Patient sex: M
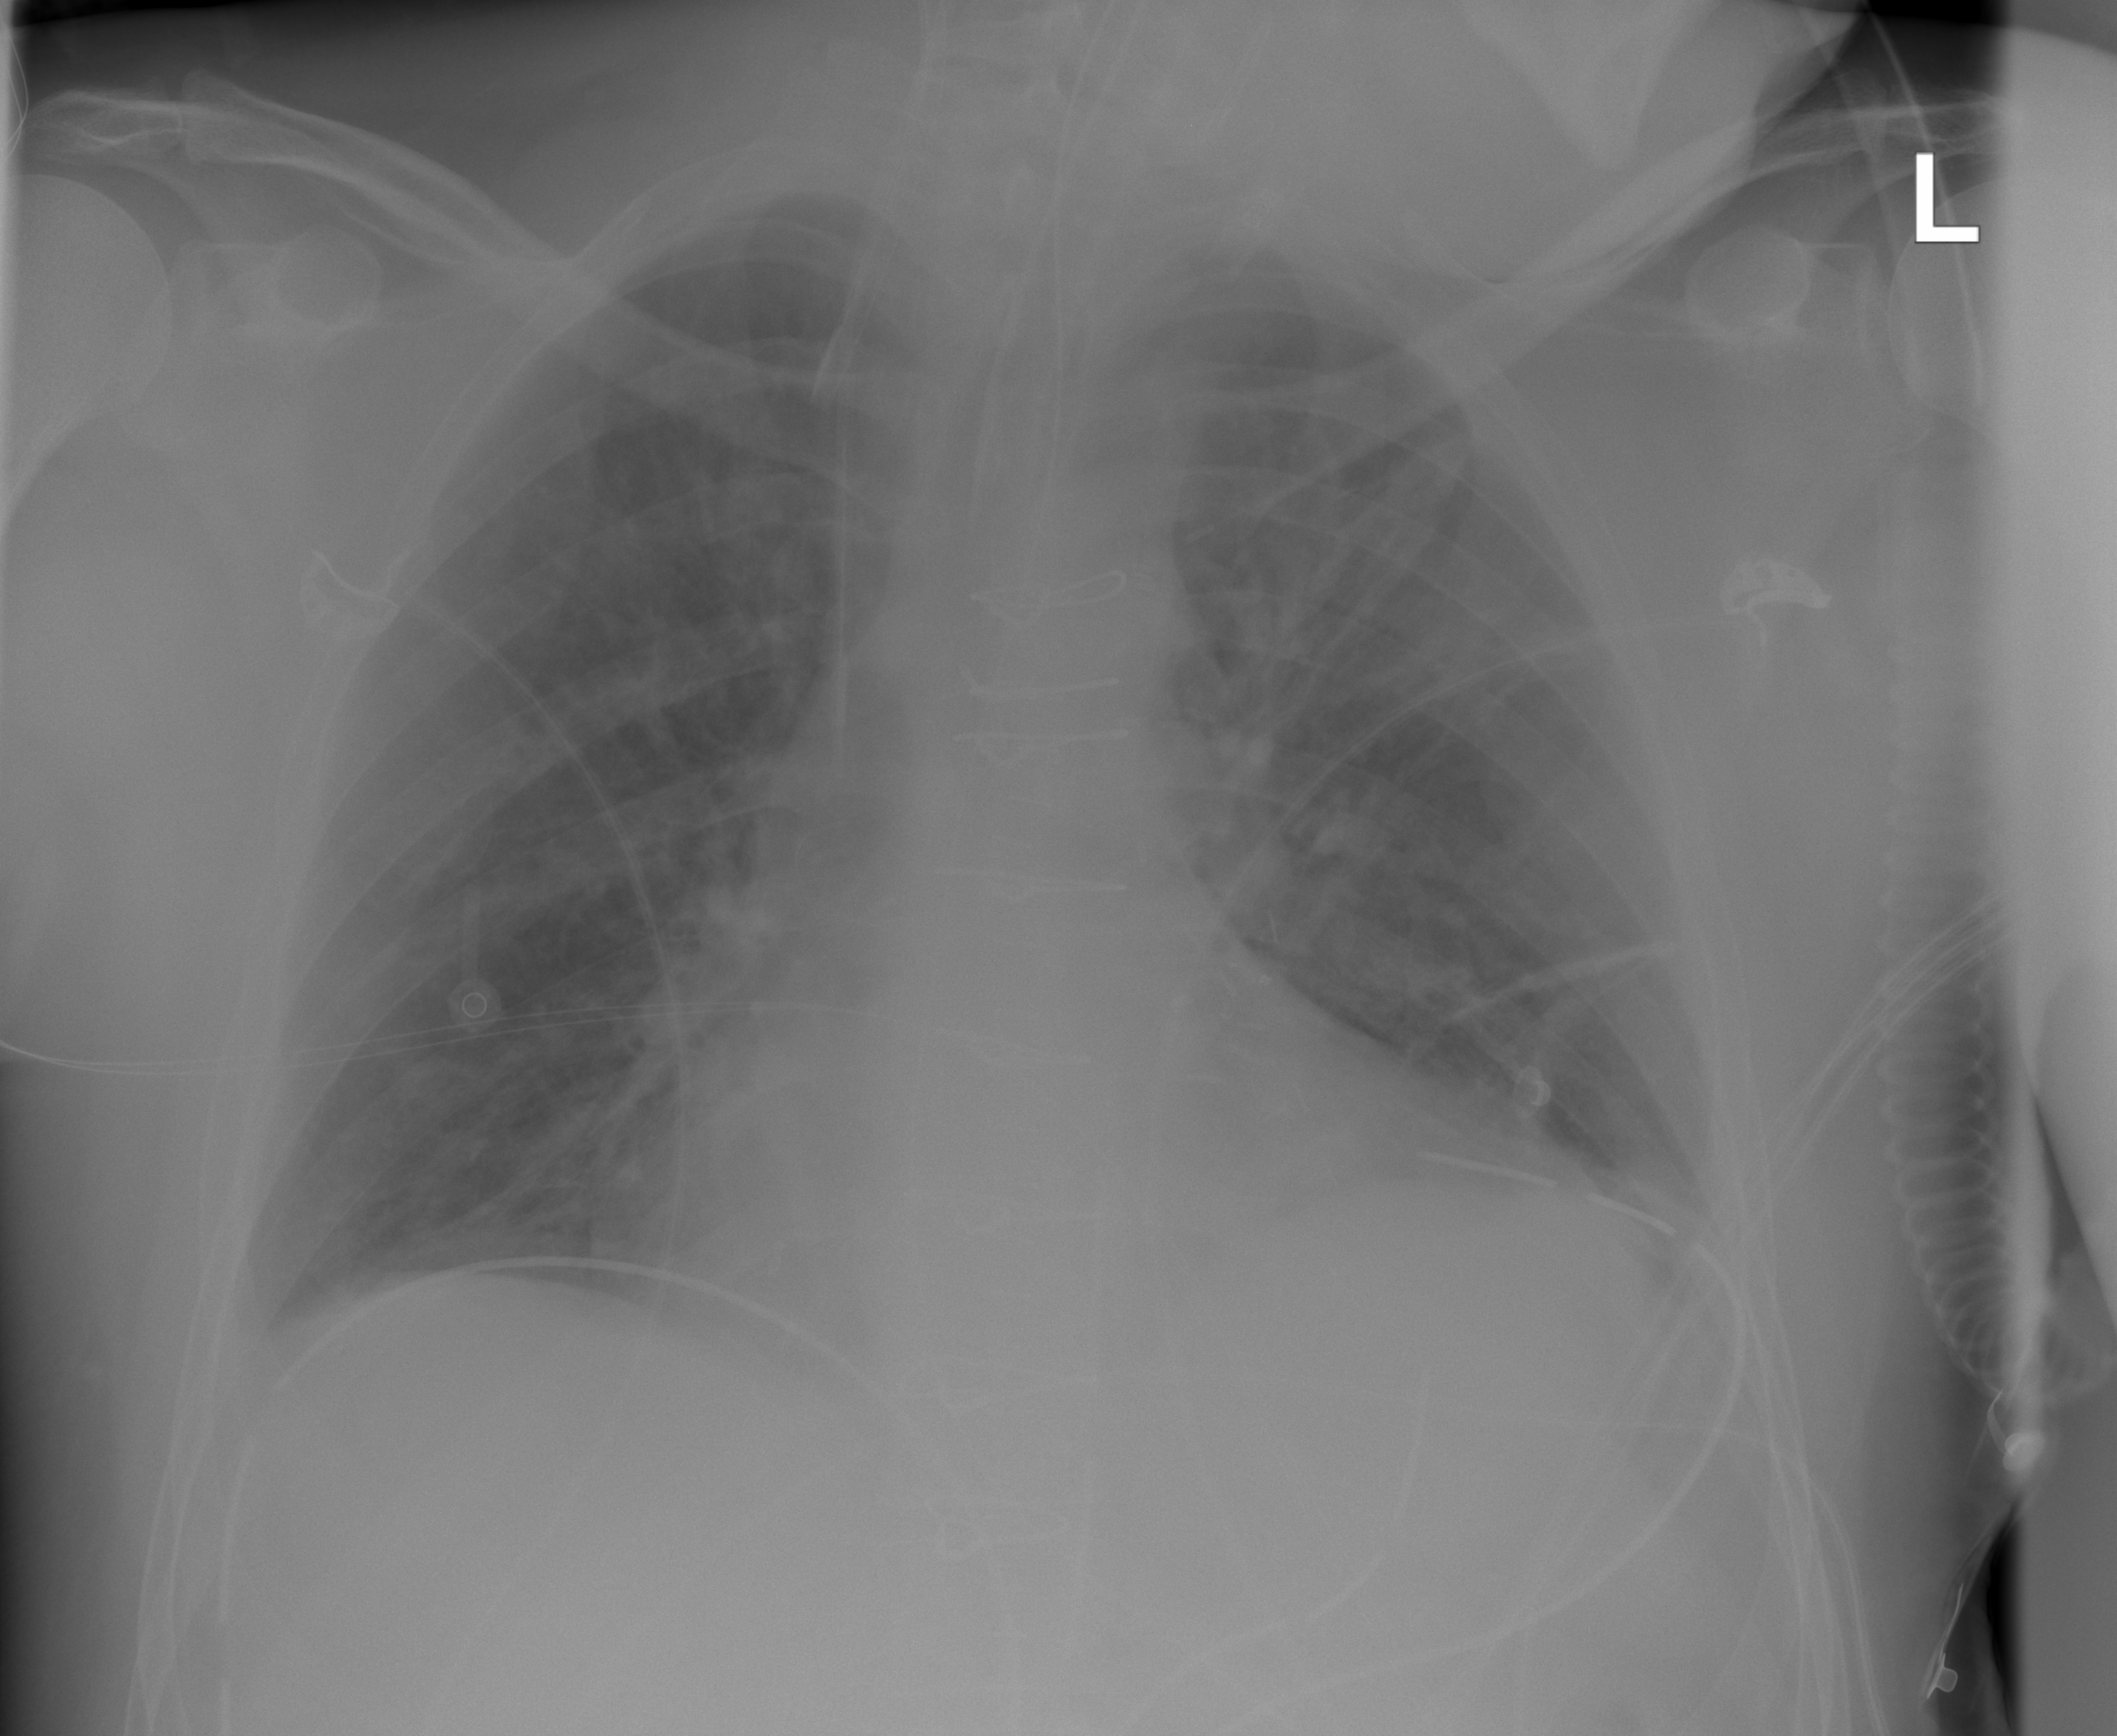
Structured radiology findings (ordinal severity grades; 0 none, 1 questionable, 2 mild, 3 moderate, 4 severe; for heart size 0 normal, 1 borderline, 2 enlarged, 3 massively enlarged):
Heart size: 0
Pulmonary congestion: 2
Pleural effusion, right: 0
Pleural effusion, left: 0
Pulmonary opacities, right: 0
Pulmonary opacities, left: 0
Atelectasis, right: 0
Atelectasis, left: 0